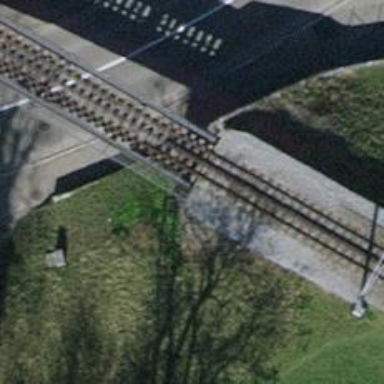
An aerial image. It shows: Fence along bridge.